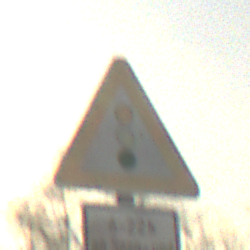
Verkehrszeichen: Lichtzeichenanlage
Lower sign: ZeitangabenMitBeschraenkungAufWochentage4
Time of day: MorningAfternoon
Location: Outdoor (Suburban)
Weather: PartlyCloudy
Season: NotSpecified
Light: Natural